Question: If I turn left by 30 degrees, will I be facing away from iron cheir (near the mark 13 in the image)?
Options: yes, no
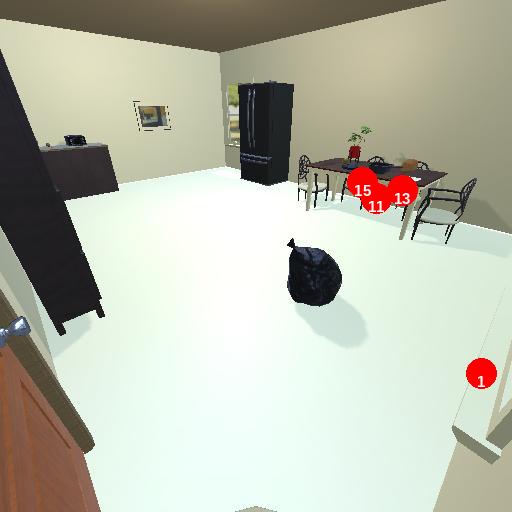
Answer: yes